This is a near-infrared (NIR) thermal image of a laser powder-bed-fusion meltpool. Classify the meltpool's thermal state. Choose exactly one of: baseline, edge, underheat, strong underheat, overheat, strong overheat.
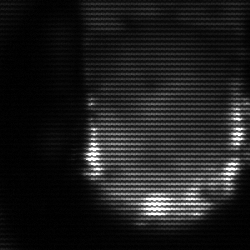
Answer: baseline